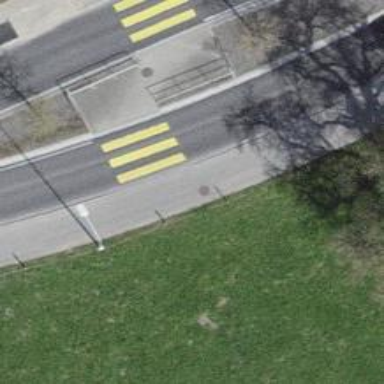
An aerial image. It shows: Uncontrolled zebra crossing with notable zebra markings.